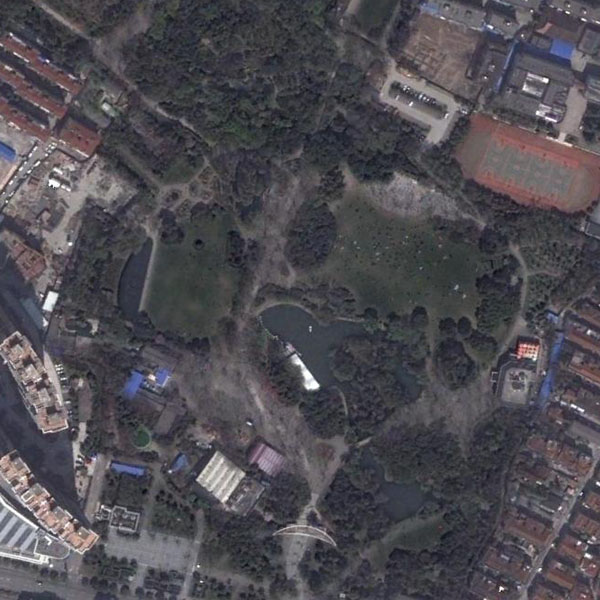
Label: Park